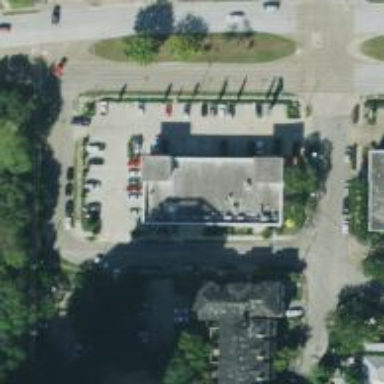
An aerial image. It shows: Parking space is available.